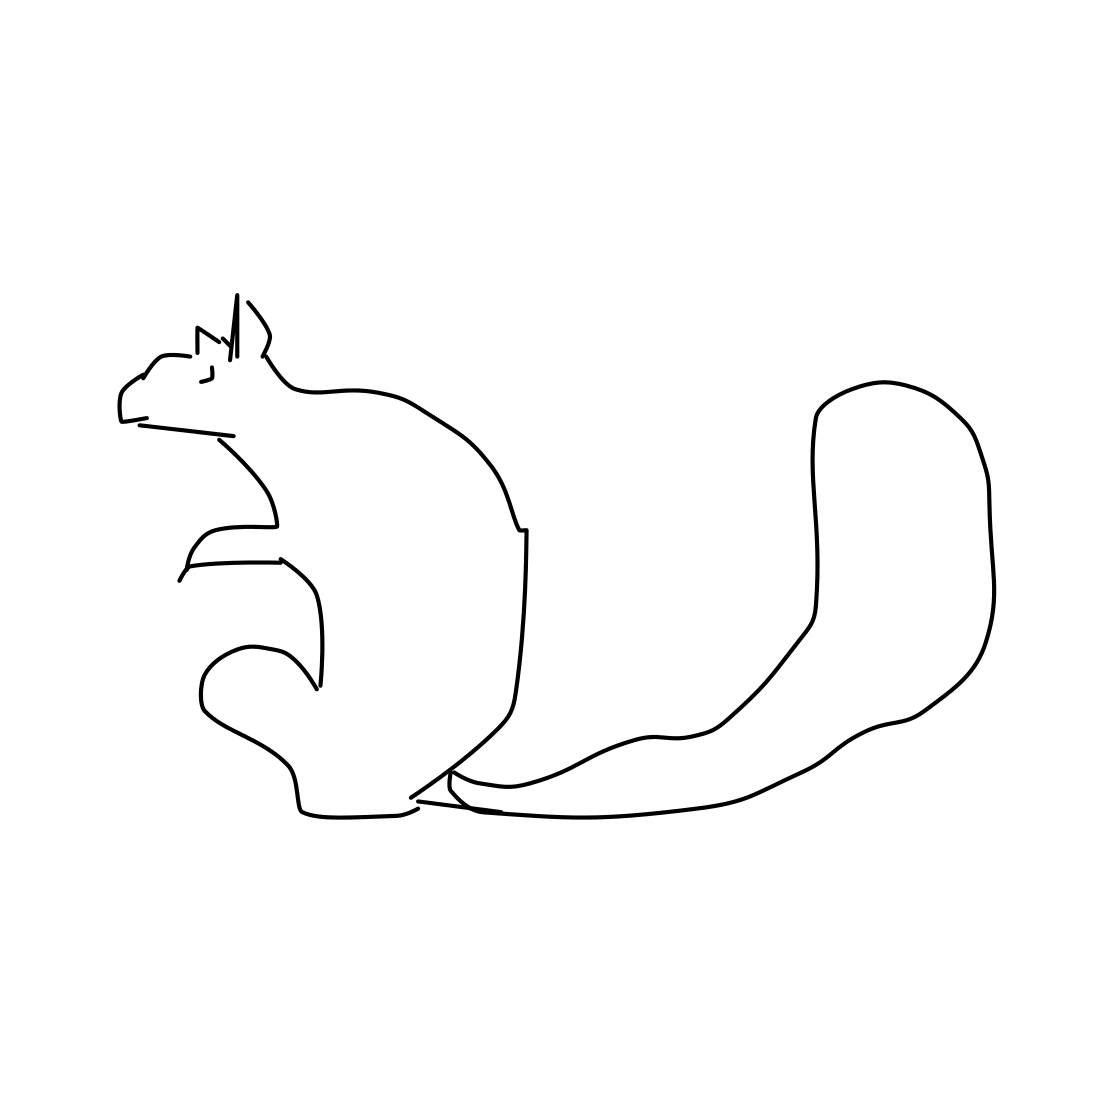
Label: squirrel